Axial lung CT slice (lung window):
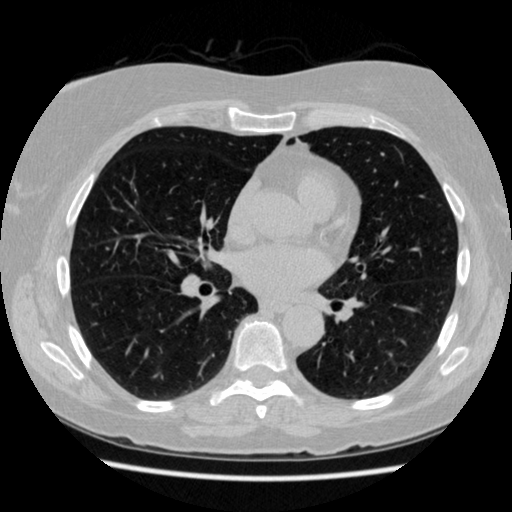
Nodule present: no